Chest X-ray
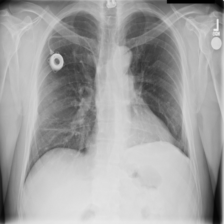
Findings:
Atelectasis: positive
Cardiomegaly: negative
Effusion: negative
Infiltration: negative
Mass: negative
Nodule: negative
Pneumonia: negative
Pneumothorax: negative
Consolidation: negative
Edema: negative
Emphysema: negative
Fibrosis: negative
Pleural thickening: negative
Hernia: negative